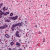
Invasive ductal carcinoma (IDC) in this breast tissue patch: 0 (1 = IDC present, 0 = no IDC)